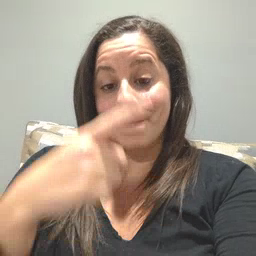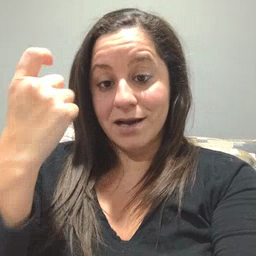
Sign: because